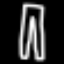
Label: pants